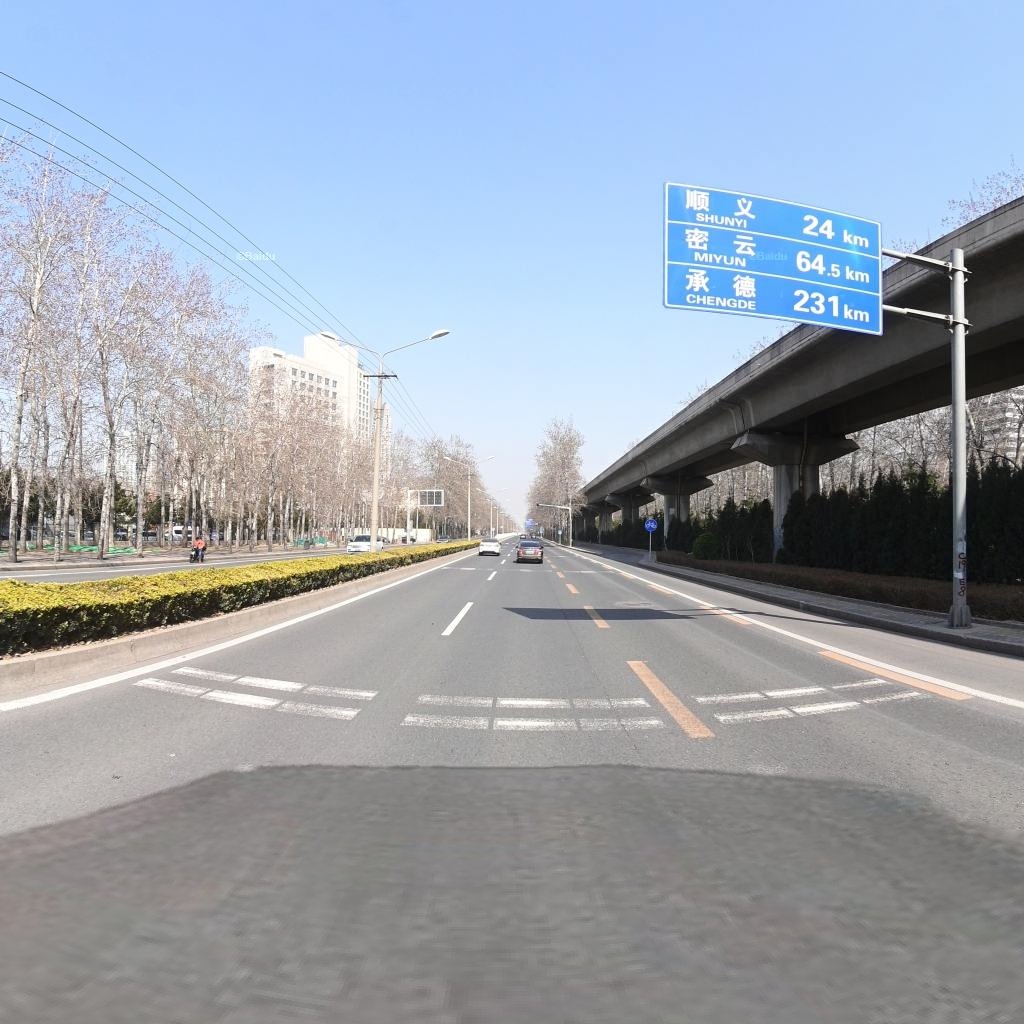
Region: Chaoyang
Road damage annotations: longitudinal crack